Interaction volume radius: 5 \u00c5
Interaction volume height: 10 \u00c5
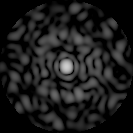
Disorder parameter: 0.8634